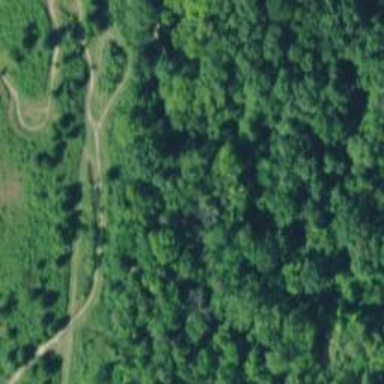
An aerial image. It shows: Path designated as bicycle road.